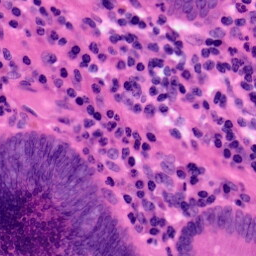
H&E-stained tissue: Colon